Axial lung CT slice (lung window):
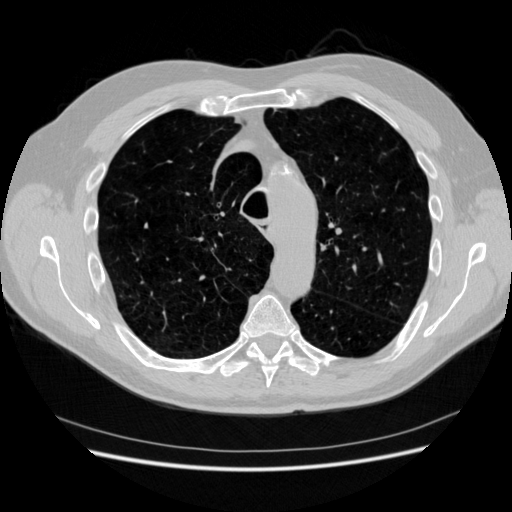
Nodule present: no